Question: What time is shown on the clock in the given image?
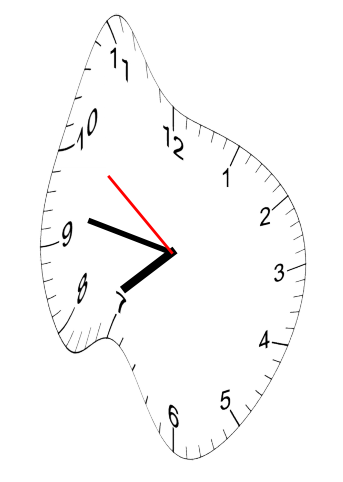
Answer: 07:46:51